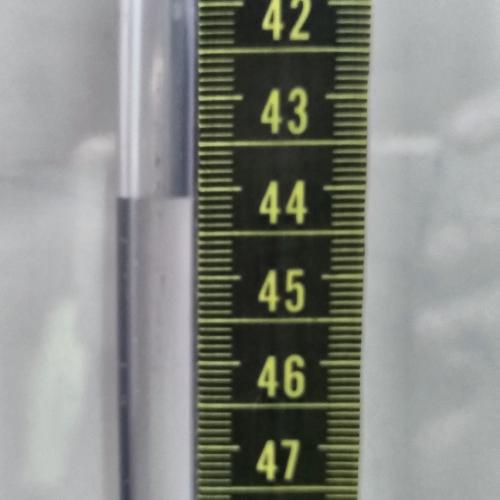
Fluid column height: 44.1 cm